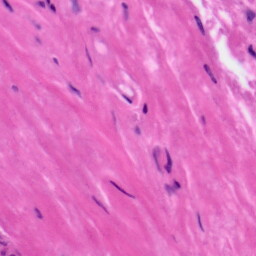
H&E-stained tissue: Tonsil